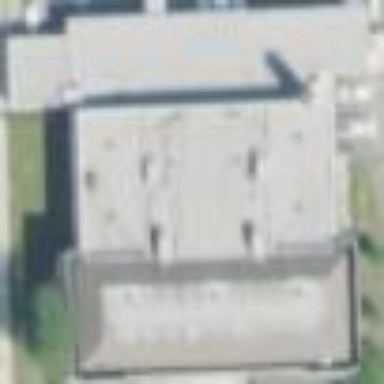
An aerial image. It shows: Post office building.